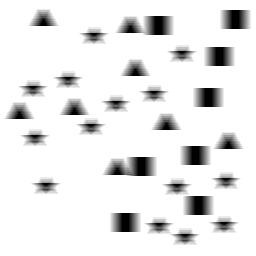
Squares: 8
Triangles: 8
Stars: 14
Total shapes: 30